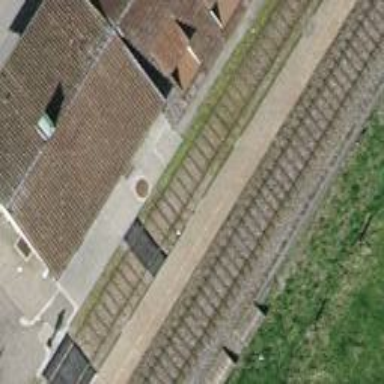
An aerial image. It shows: Railway siding with one electrified track and contact line.